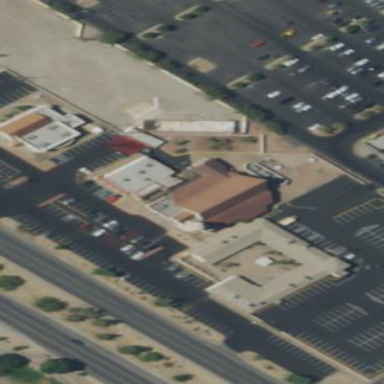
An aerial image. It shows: Place of worship.